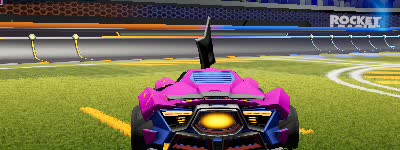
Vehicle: werewolf